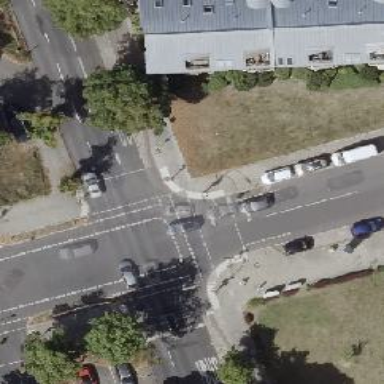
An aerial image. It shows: Crossing with traffic signals.